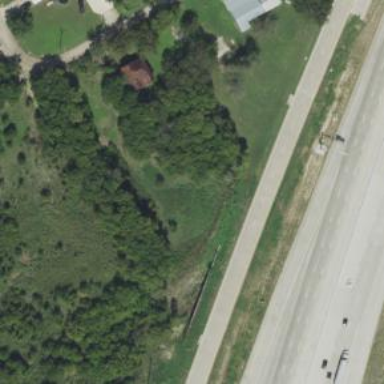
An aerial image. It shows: Asphalt road of tertiary classification with frontage road.